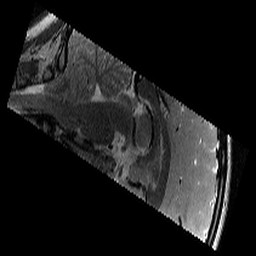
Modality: T2w
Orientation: sagittal
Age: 12
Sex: female
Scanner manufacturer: siemens
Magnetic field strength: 3 T
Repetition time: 9.23 s
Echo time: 0.067 s